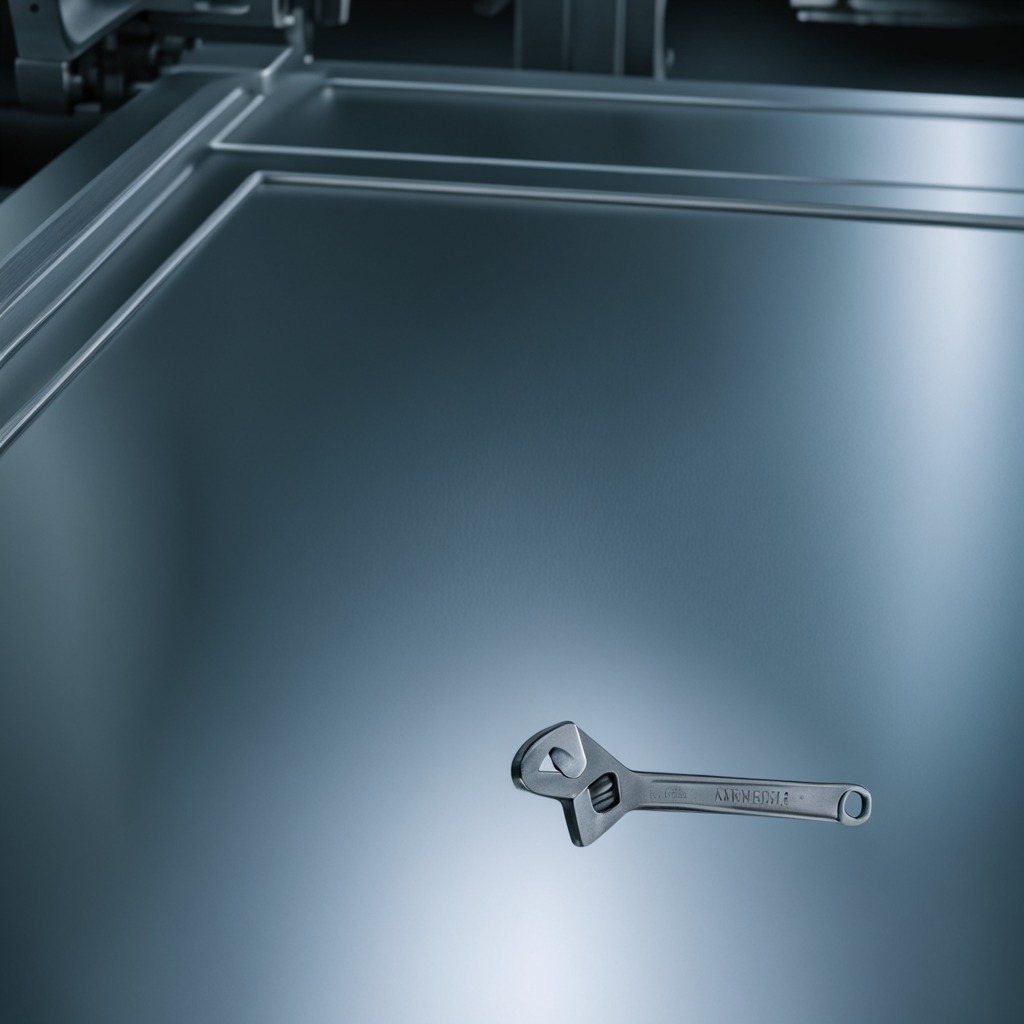
An wrench lies on the metal table in a machine shop under fluorescent lights.